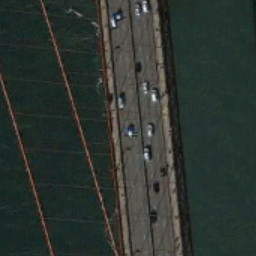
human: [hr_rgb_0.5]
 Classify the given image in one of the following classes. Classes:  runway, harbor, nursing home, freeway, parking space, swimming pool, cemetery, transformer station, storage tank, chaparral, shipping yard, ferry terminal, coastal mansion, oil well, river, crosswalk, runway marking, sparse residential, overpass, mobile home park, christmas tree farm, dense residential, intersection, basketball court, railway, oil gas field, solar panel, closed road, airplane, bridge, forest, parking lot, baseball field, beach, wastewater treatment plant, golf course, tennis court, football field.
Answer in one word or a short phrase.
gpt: bridge